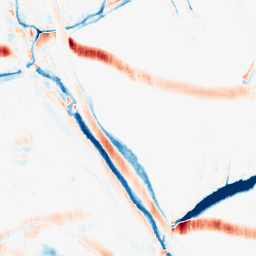
Category: morphological
Decomposition family: morphological_rect
Decomposition parameters: operation: average
width: 5
height: 20
Upsampling method: sinc_blackman
Upsampling parameters: scale: 4
kernel_size: 8
Upsampling scale: 4